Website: apple
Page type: customer-info-address
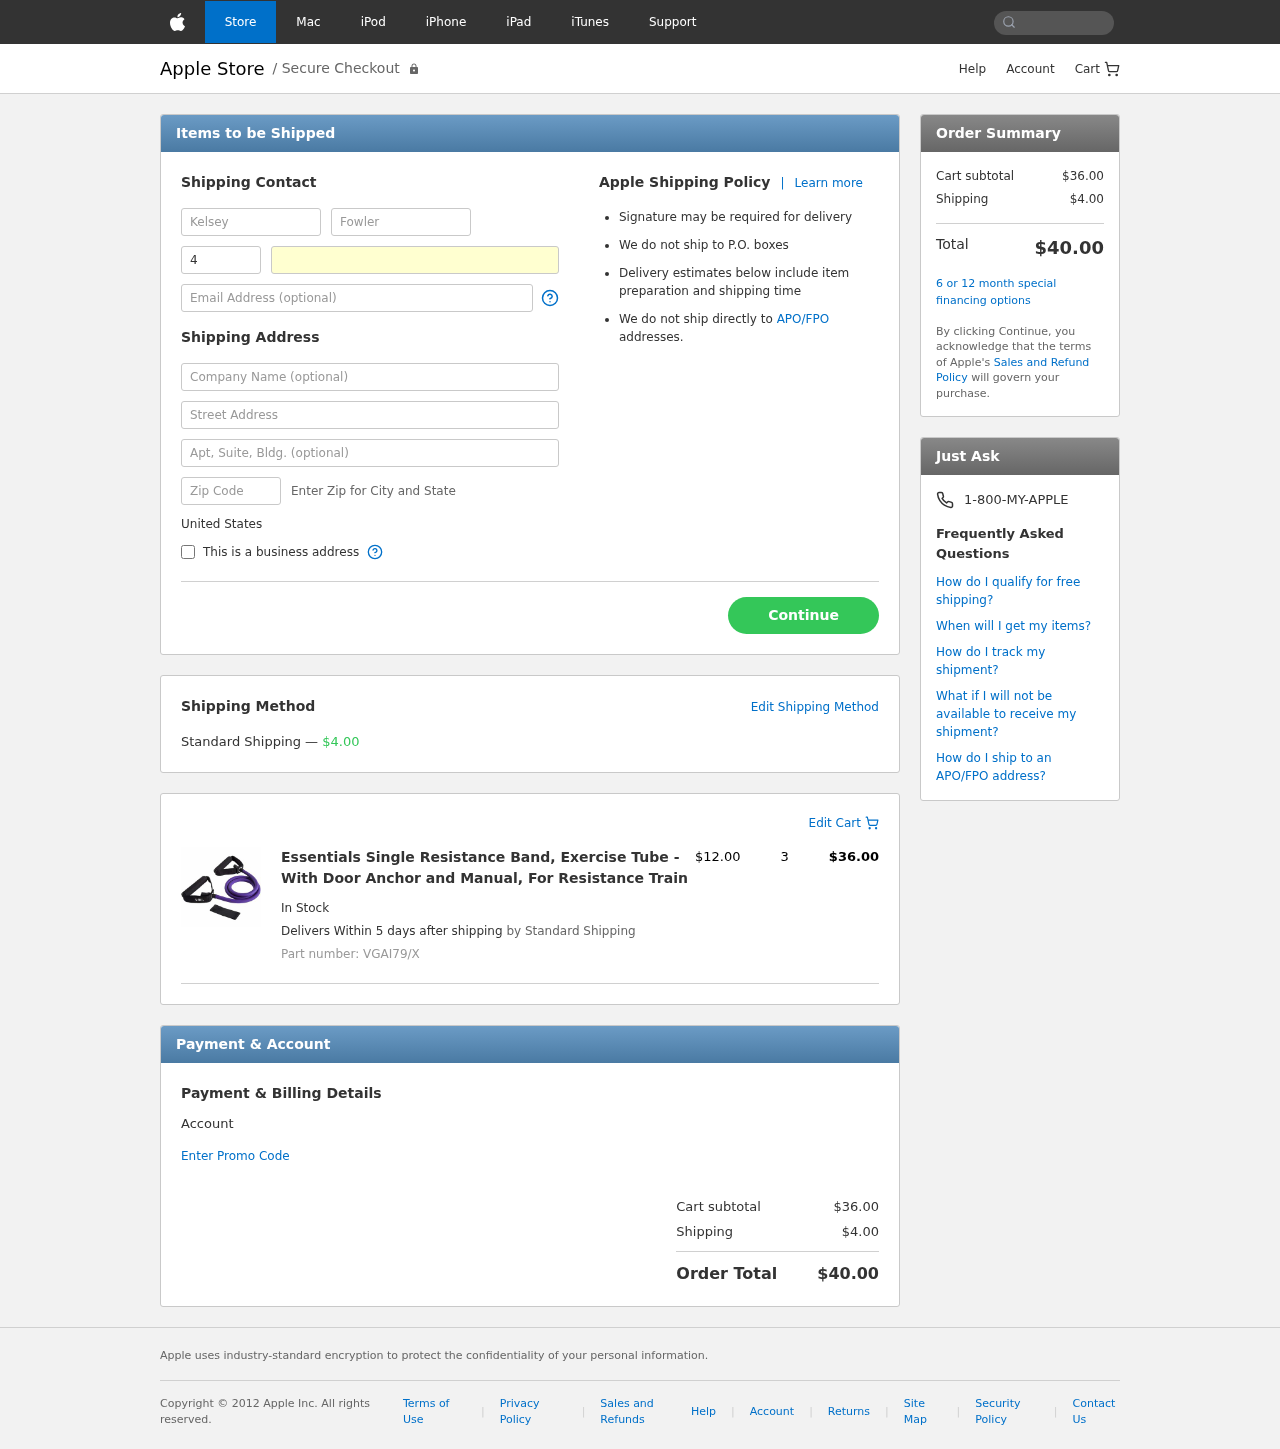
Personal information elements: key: PII_COUNTRY
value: United States
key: PII_FIRSTNAME
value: Kelsey
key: PII_LASTNAME
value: Fowler
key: PII_PHONE_AREA
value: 476
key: PII_PHONE_LINE
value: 4673
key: PII_EMAIL
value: kelsey_fowler@gmail.com
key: PII_STREET
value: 95558 Carney Mall
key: PII_STREET2
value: Suite 897
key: PII_POSTCODE
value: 28133
Product elements: key: PRODUCT1_NAME
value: Essentials Single Resistance Band, Exercise Tube - With Door Anchor and Manual, For Resistance Train
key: PRODUCT1_PRICE
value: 12
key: PRODUCT1_QUANTITY
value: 3
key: PRODUCT1_SKU
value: VGAI79/X
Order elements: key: ORDER_SHIPPING_COST
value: $4.00
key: ORDER_ITEM_TOTAL
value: $36.00
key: ORDER_SUBTOTAL
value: $36.00
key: ORDER_TOTAL
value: $40.00